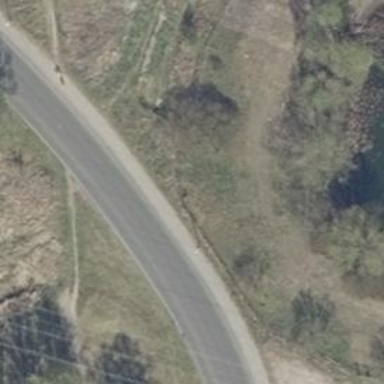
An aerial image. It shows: Culvert tunnel.